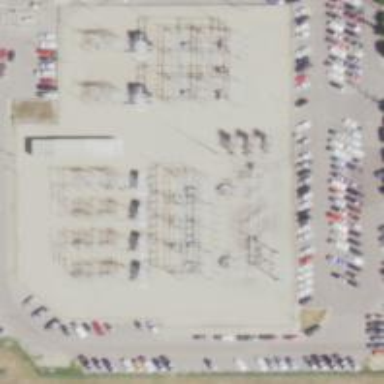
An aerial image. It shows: Mast used for lightning protection.